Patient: sex M, age 69
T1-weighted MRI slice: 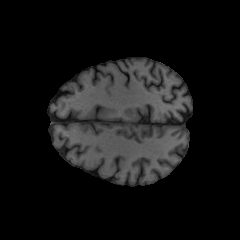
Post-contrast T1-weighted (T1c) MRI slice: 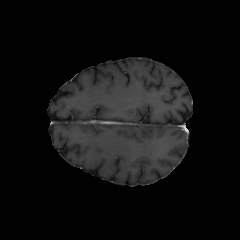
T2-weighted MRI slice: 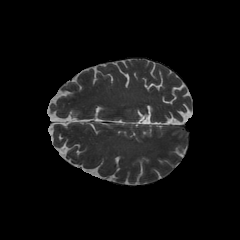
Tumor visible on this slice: no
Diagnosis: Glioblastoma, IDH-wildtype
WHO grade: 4